Field crop: maize
Growth stage: 2
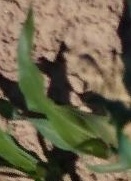
Species: maize